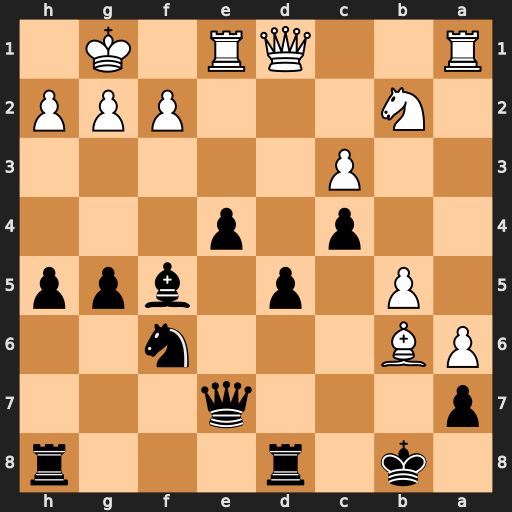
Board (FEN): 1k1r3r/p3q3/PB3n2/1P1p1bpp/2p1p3/2P5/1N3PPP/R2QR1K1
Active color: b
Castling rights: -
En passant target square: -
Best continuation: axb6